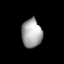
Tissue: lung
Cell type: Epithelial cells
Senescence score: 0.5638
Nuclear area (px): 567
Mean DAPI intensity: 165.917